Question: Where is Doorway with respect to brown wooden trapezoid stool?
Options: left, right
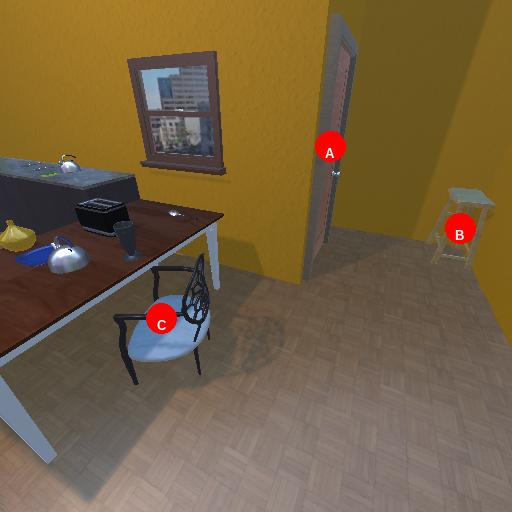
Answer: left